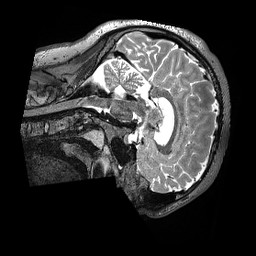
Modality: T2w
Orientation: sagittal
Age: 20
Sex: male
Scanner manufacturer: siemens
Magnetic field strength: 3 T
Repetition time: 3.2 s
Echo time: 0.564 s